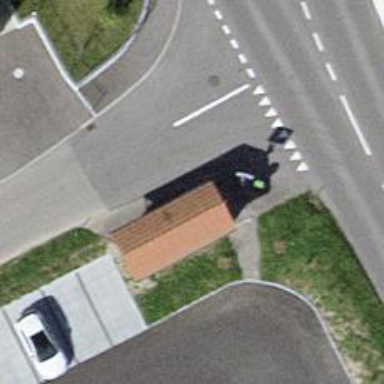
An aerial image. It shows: Post box.